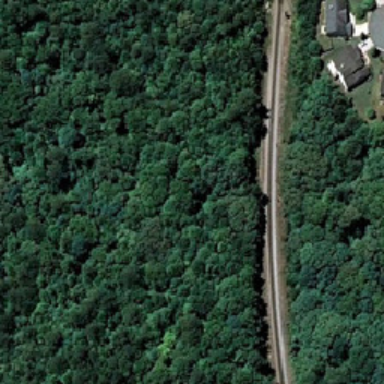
The road runs through the woods near several buildings .